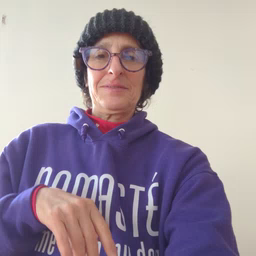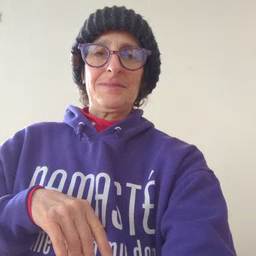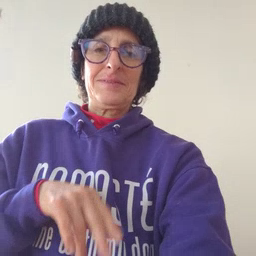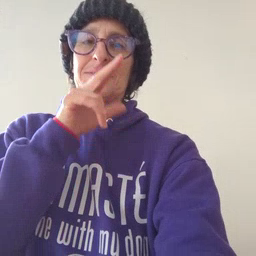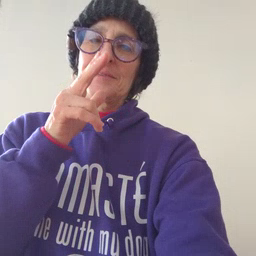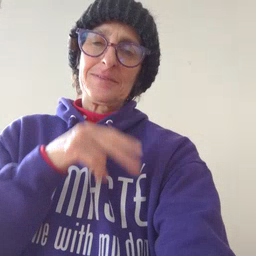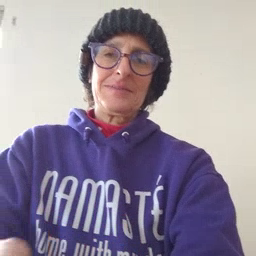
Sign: hen